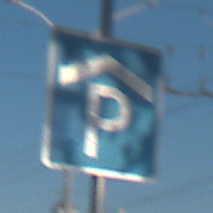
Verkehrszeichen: Parkhaus
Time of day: MorningAfternoon
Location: Outdoor (Urban)
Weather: Clear
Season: NotSpecified
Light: Natural